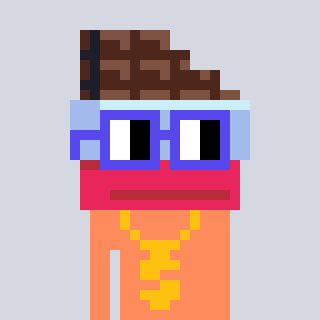
a pixel art character with square blue glasses, a chocolate-shaped head and a peachy-colored body on a cool background